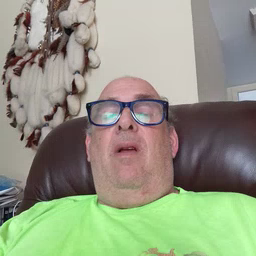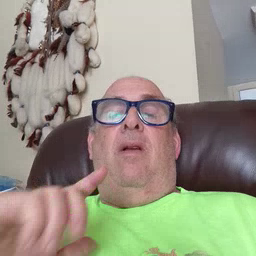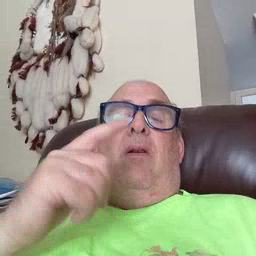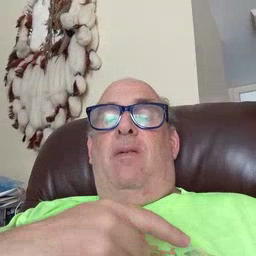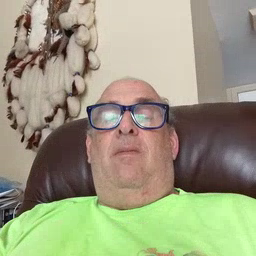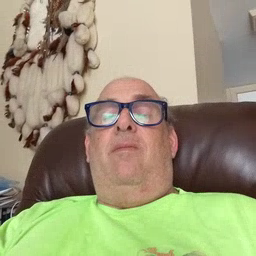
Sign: weus